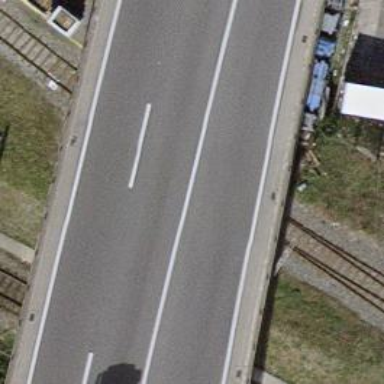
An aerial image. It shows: Railway switch.